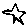
Label: star